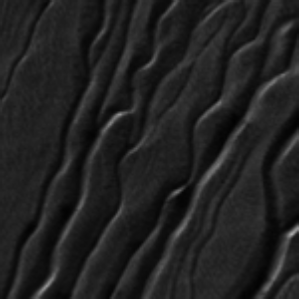
Label: frost